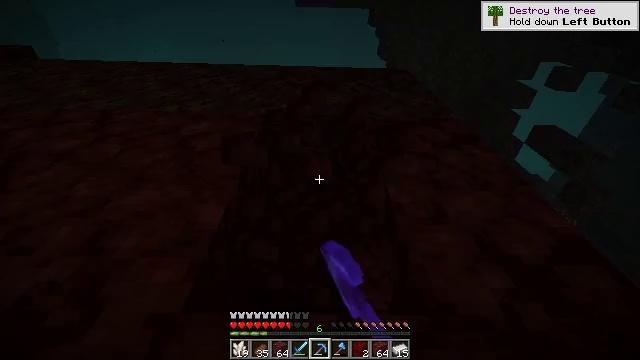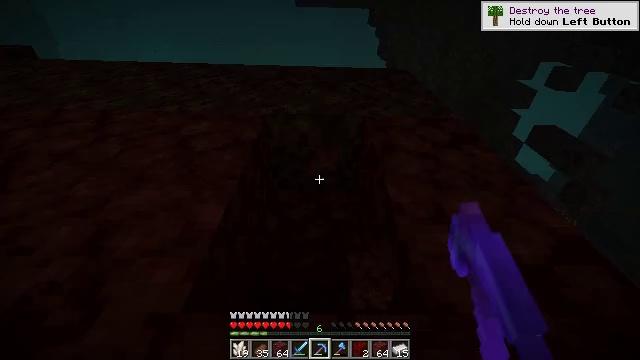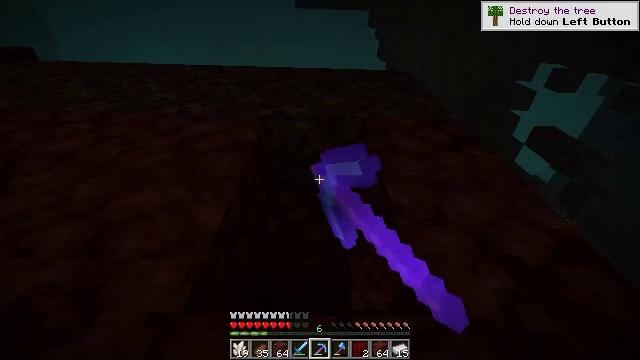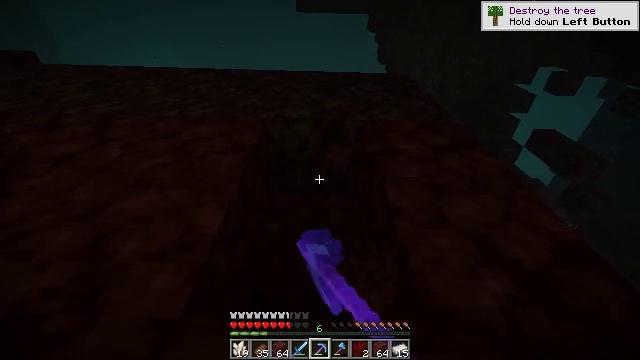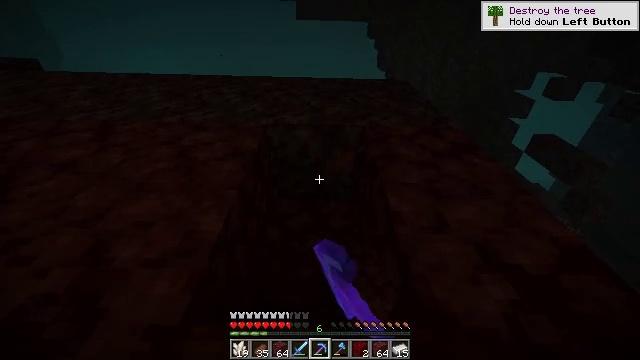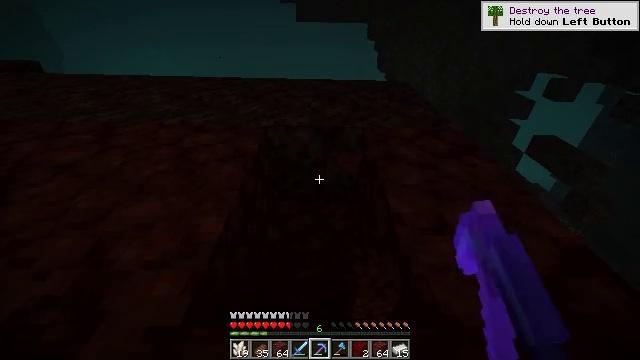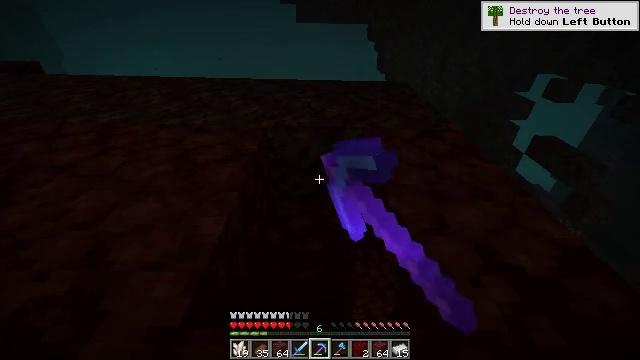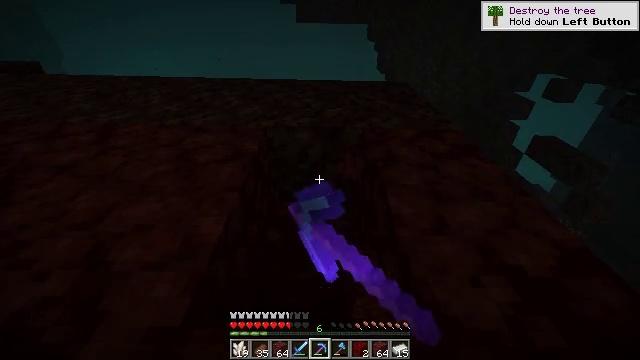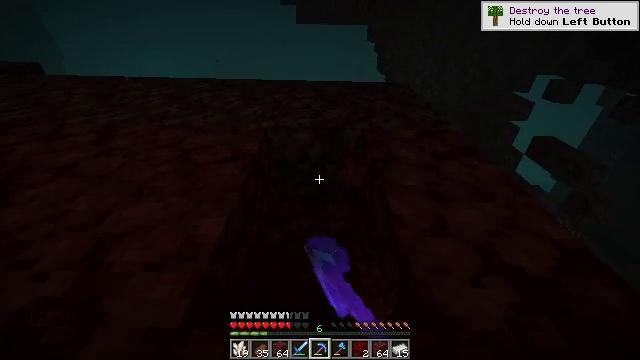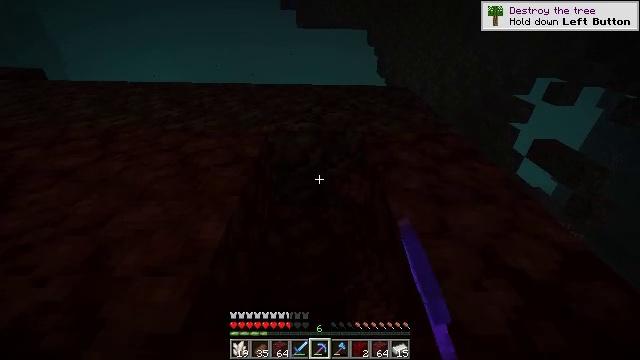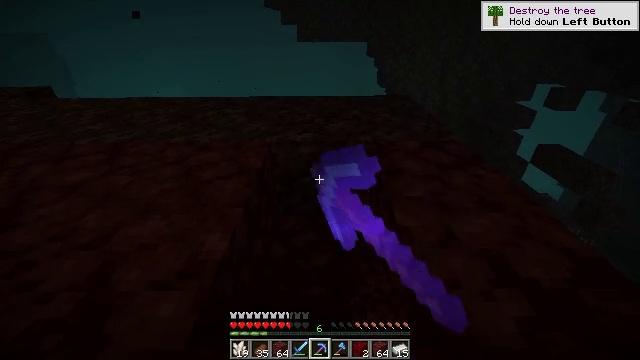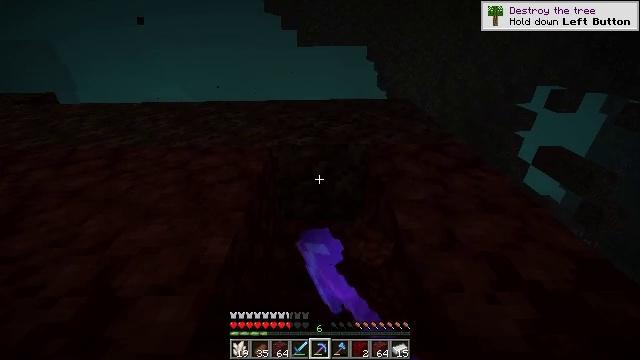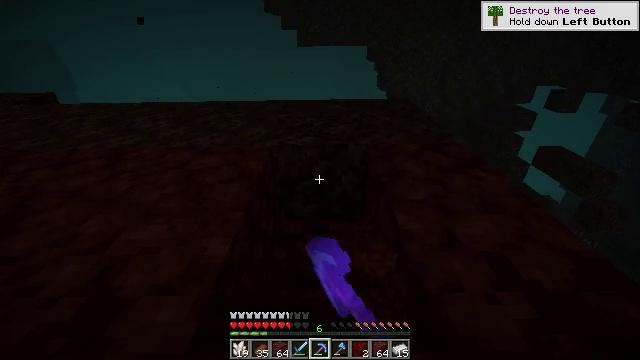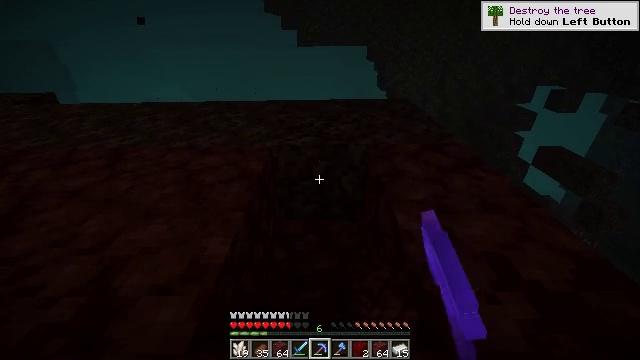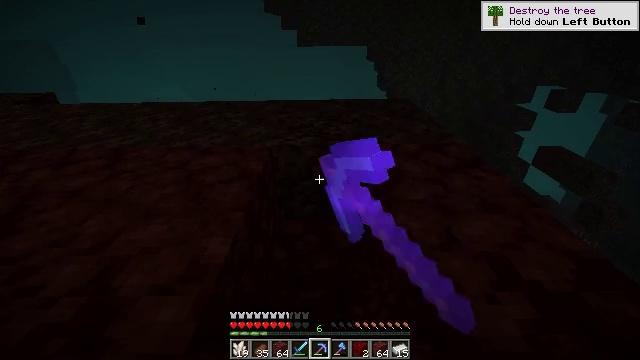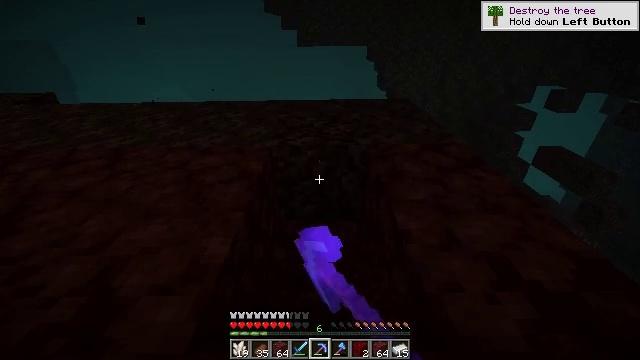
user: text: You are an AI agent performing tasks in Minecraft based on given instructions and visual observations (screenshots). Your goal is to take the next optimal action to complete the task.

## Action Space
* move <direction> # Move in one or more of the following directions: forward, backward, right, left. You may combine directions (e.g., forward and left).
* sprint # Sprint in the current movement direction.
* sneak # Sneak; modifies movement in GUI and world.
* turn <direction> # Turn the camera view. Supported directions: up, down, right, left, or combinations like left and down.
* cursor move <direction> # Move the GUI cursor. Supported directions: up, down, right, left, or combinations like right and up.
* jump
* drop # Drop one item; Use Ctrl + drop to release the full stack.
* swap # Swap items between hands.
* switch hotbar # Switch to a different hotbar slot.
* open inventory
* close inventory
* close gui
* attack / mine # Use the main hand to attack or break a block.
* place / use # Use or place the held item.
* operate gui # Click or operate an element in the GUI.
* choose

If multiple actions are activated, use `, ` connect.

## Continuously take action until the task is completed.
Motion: motion action
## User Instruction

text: Dig soul sand to use for potions.
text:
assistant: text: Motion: attack / mine
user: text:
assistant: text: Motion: attack / mine
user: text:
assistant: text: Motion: attack / mine
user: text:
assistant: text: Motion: turn up, attack / mine
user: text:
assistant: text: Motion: attack / mine
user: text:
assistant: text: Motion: attack / mine
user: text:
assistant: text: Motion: attack / mine
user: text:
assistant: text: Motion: attack / mine
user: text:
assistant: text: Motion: attack / mine
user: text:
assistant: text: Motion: turn left and up, attack / mine
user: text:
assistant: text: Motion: attack / mine
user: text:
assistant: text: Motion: attack / mine
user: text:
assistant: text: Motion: attack / mine
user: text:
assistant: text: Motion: attack / mine
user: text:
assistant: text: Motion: attack / mine
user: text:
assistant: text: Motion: attack / mine
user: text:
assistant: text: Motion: attack / mine
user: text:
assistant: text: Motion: attack / mine
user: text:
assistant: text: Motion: attack / mine
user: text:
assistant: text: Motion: attack / mine
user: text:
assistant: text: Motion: attack / mine
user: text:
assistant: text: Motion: attack / mine
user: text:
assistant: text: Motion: attack / mine
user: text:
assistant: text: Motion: attack / mine
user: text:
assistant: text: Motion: attack / mine
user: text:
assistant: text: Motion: turn up, attack / mine
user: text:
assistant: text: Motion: attack / mine
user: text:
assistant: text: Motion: attack / mine
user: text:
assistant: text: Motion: attack / mine
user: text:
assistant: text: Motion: attack / mine